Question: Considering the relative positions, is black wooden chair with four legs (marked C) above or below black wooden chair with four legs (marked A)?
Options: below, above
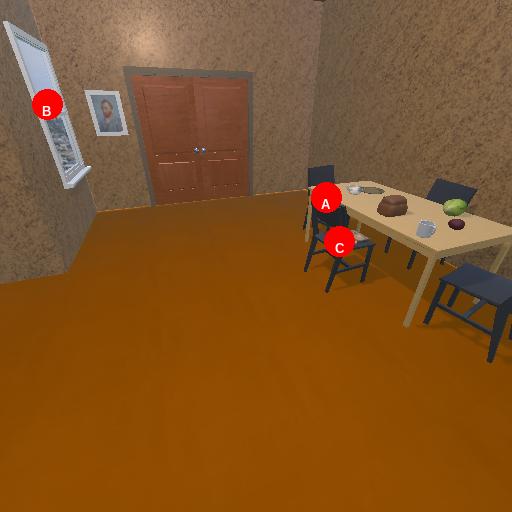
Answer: below